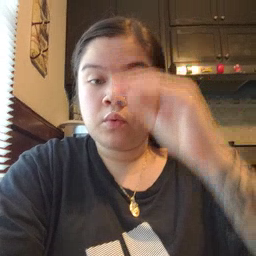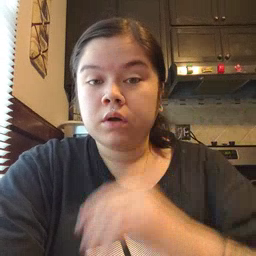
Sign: boy